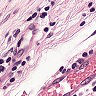
Metastatic tissue present: no